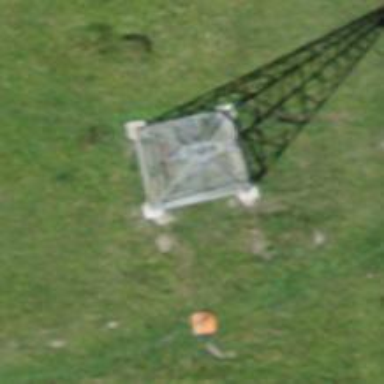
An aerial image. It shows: Pylon used for aerialway.